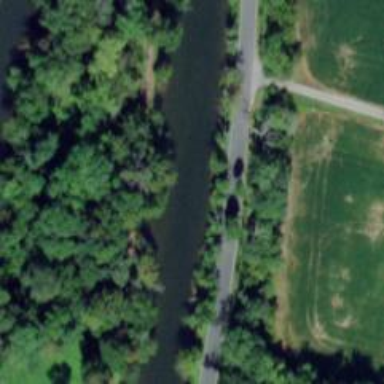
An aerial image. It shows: Cycleway with embankment.